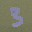
Label: 3